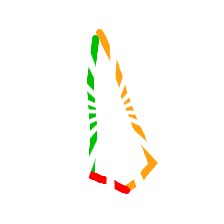
Shape: kite